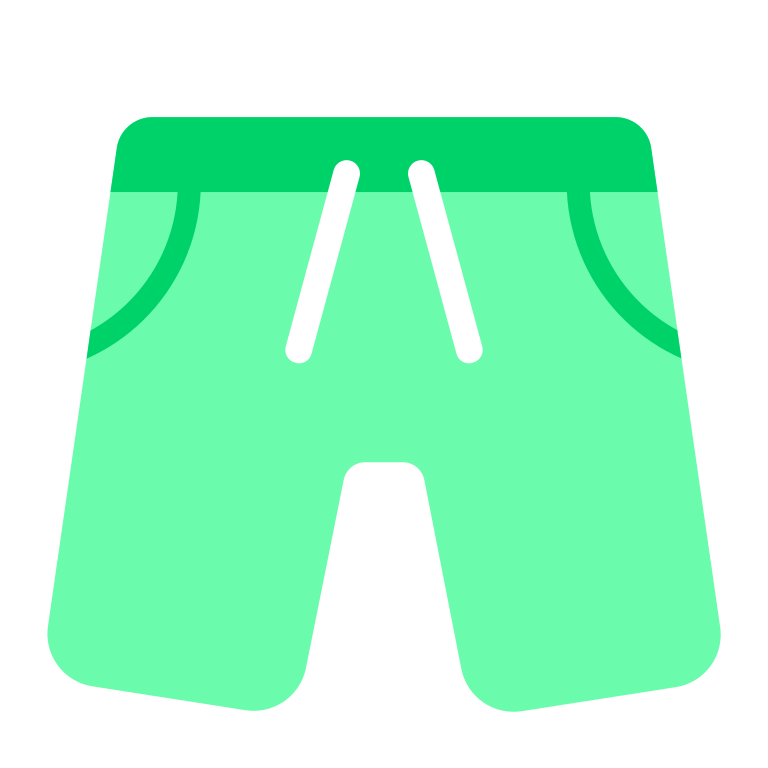
shorts flat